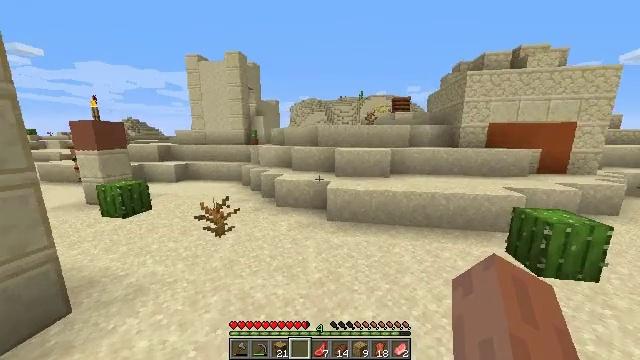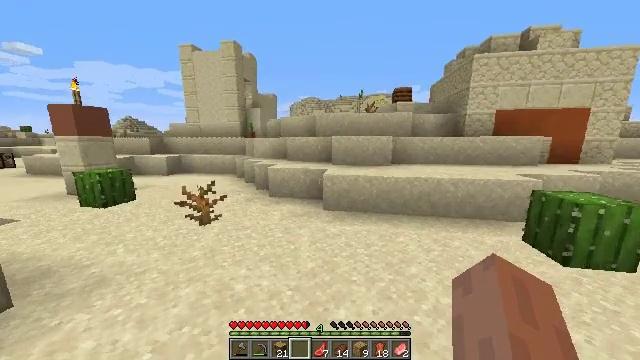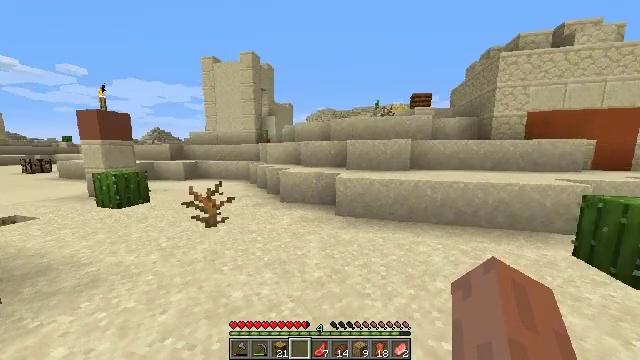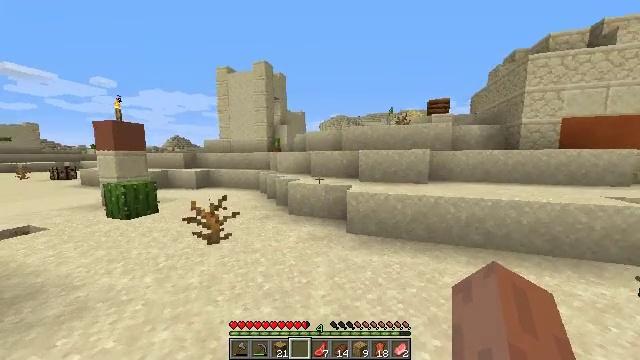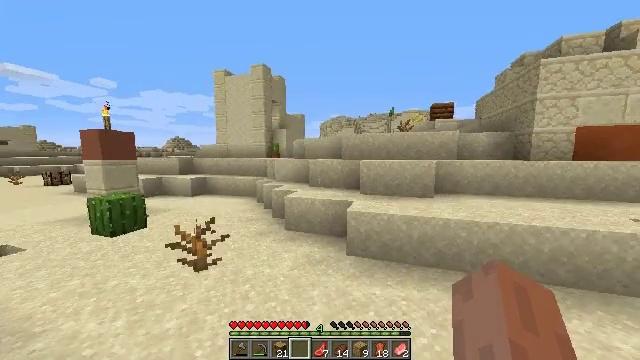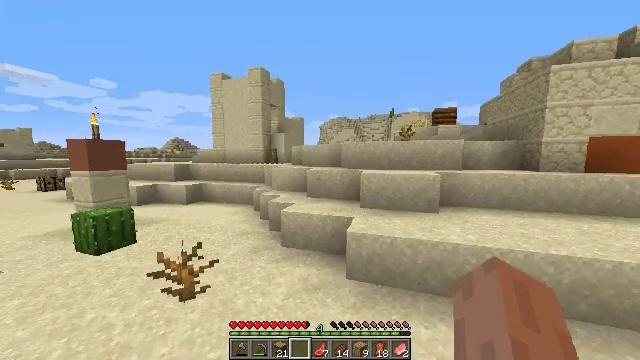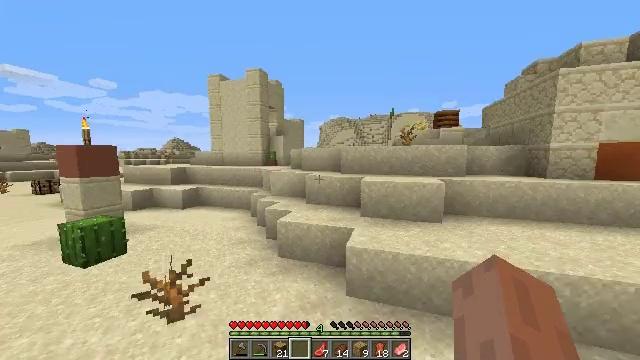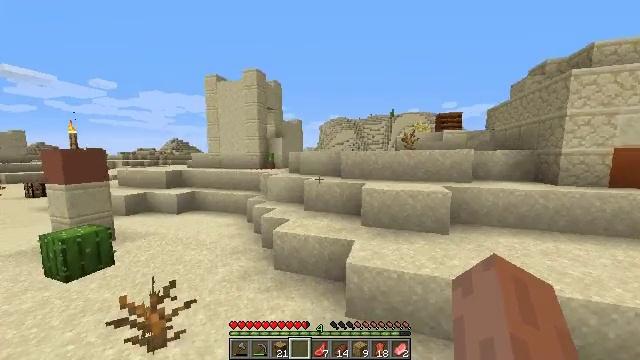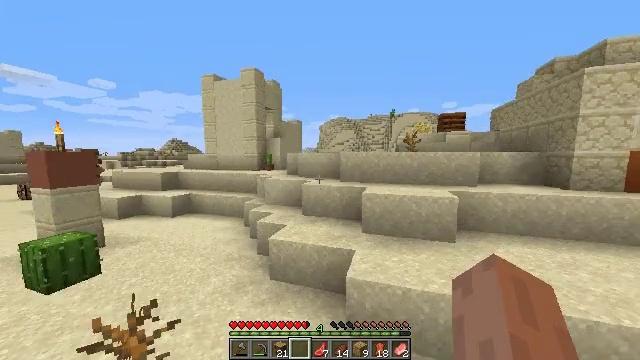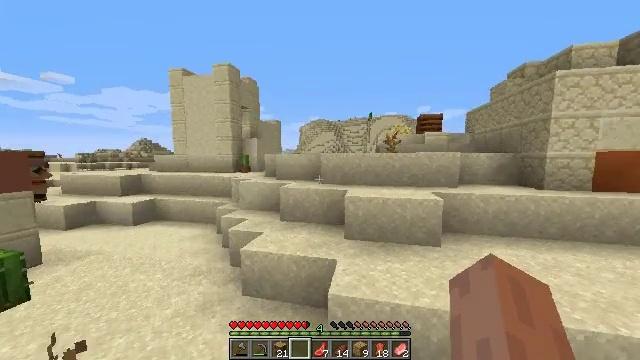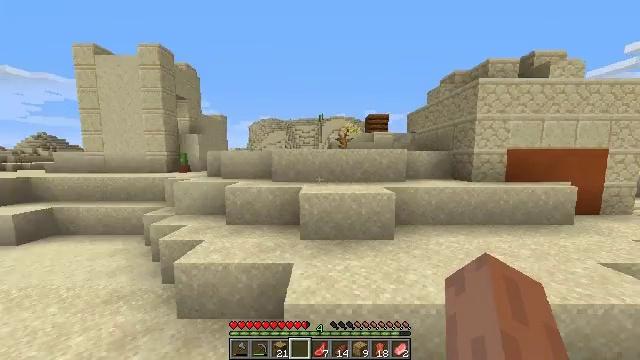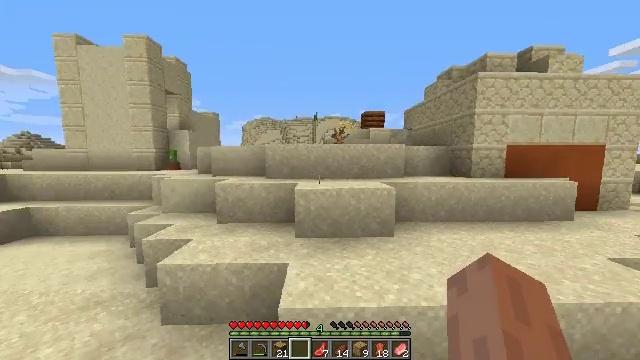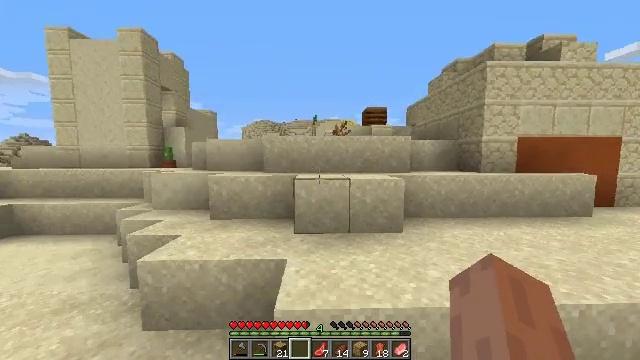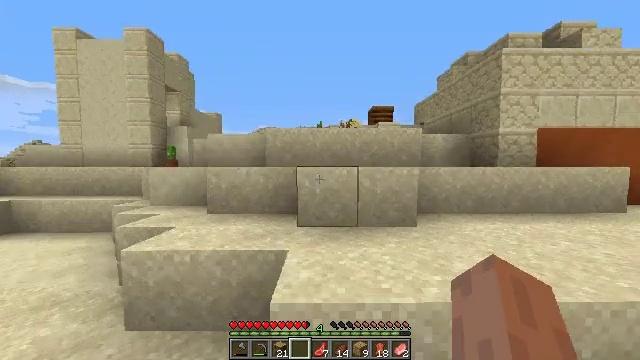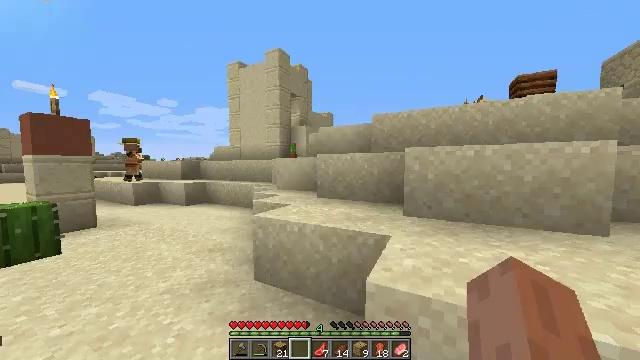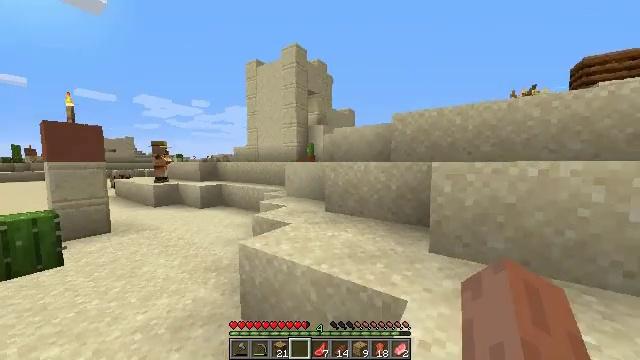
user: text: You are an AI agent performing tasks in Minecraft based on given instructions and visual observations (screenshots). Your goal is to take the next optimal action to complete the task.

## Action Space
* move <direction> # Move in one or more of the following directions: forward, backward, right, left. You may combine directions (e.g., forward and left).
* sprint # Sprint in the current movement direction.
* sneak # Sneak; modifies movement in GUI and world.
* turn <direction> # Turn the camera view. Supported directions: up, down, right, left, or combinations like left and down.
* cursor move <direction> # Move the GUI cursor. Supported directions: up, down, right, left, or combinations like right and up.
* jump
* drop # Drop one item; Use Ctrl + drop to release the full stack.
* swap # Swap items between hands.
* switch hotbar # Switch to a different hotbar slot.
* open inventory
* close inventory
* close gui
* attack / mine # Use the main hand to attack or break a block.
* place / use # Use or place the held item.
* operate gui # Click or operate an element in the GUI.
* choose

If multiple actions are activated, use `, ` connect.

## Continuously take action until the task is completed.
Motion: motion action
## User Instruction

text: Mine the sandstone block.
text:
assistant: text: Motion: move forward, sprint, jump
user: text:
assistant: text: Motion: move forward, sprint, turn left and up, jump
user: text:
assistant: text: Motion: move forward, sprint, turn left and up, jump
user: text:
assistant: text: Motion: move forward, sprint, jump
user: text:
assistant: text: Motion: move forward, sprint, jump
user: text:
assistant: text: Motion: move forward, sprint, jump
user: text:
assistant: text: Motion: move forward, sprint, jump
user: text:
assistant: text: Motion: move forward, sprint, jump
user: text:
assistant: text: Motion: move forward, sprint, turn right, jump
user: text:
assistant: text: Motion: move forward, sprint, turn right, jump
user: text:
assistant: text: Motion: move forward and move right, sprint, turn right, jump
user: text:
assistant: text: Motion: move forward and move right, sprint, jump
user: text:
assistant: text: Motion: move forward and move right, sprint, turn left and up, jump
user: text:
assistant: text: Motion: move forward and move right, sprint, turn left, jump
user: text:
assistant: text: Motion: move forward and move right, sprint, turn left, jump
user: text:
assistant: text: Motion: move forward and move right, sprint, jump
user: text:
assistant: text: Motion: move forward and move right, sprint, jump
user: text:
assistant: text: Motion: move forward and move right, sprint, jump
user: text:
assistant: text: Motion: move forward and move right, sprint, jump
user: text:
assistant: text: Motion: move forward and move right, sprint, jump
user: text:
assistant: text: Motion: move forward and move right, sprint, jump
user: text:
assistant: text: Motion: move forward and move right, sprint, jump
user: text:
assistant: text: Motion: move forward and move right, sprint, jump
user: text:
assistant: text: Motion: move forward and move right, sprint, turn right, jump
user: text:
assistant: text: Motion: move forward and move right, sprint, turn right and up, jump
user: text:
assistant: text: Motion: move forward and move right, sprint, turn up, jump
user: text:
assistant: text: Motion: move forward and move right, sprint, jump
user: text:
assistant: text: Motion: move forward and move right, sprint, turn right, jump
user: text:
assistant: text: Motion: move forward and move right, sprint, turn right and down, jump
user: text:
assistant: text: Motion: move forward, sprint, turn right and down, jump